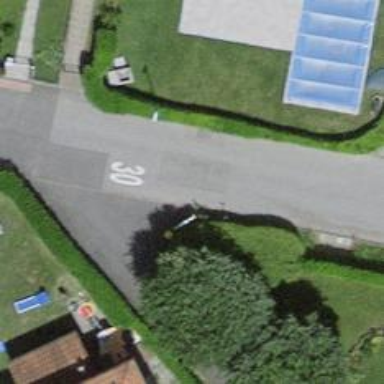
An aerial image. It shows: Post box is visible.